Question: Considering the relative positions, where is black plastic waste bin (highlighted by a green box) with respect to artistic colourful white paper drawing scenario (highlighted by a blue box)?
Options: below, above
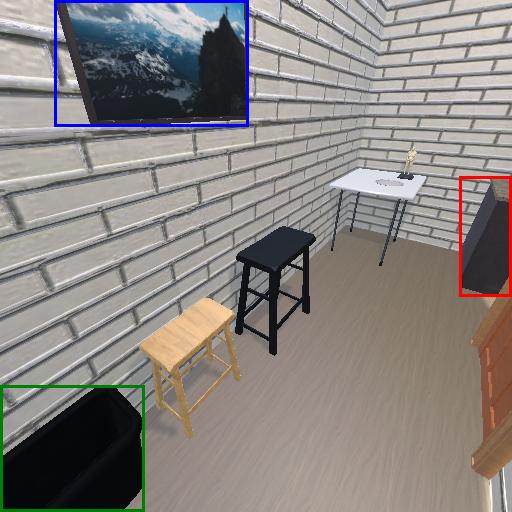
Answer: below